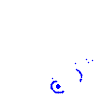
Particle: kaon